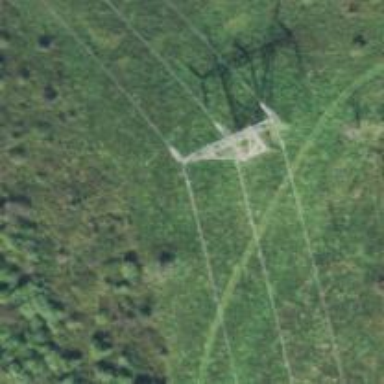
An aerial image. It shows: Lattice structure tower.